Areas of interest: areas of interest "Tie Gang Football Field"
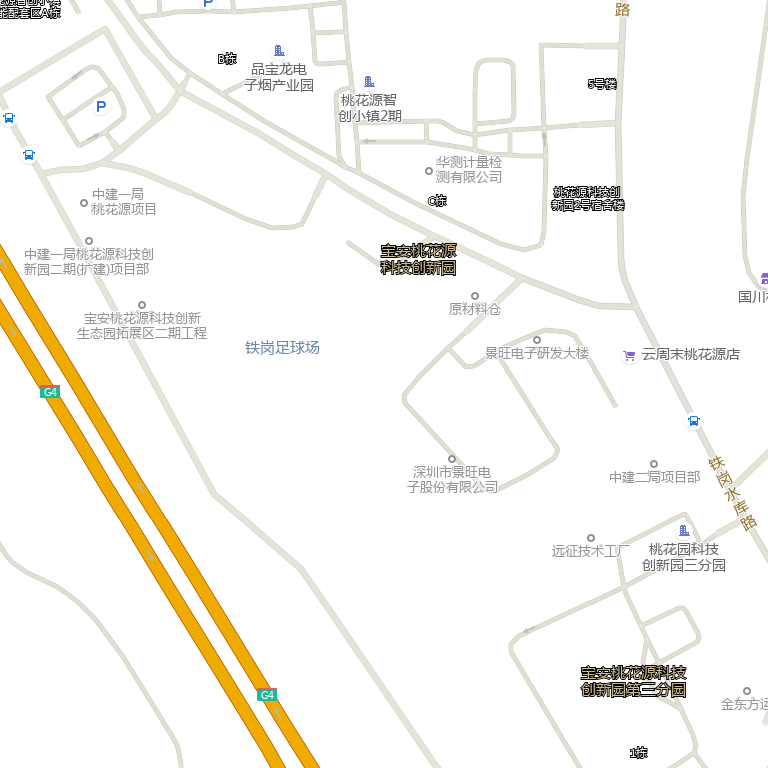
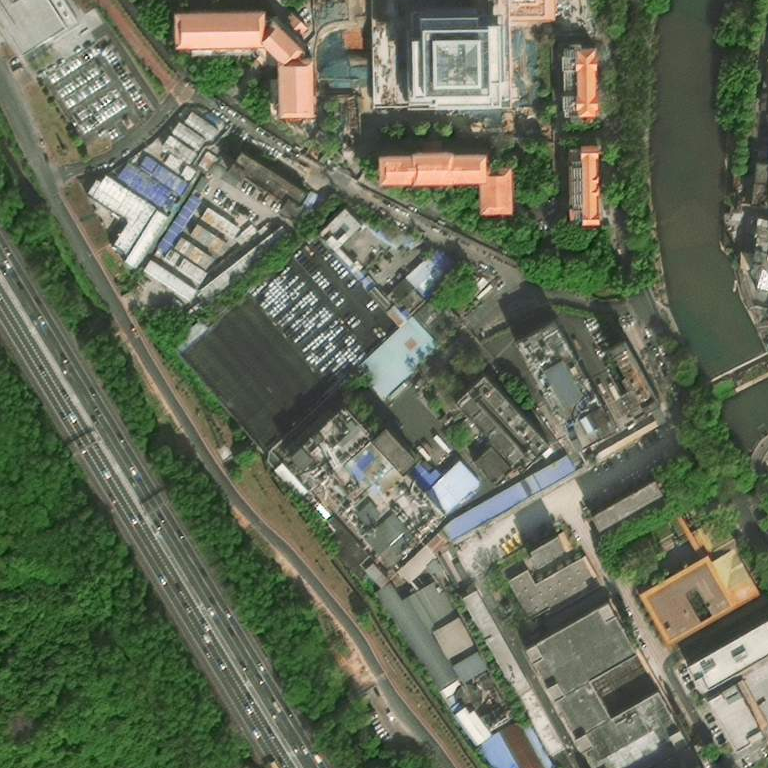